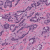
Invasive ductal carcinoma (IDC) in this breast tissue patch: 1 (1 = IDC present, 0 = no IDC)